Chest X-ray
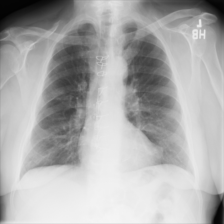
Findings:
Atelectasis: negative
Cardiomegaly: negative
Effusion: negative
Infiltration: negative
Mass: negative
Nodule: negative
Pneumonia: negative
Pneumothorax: negative
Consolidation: negative
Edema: negative
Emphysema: negative
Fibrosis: negative
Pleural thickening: negative
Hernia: negative